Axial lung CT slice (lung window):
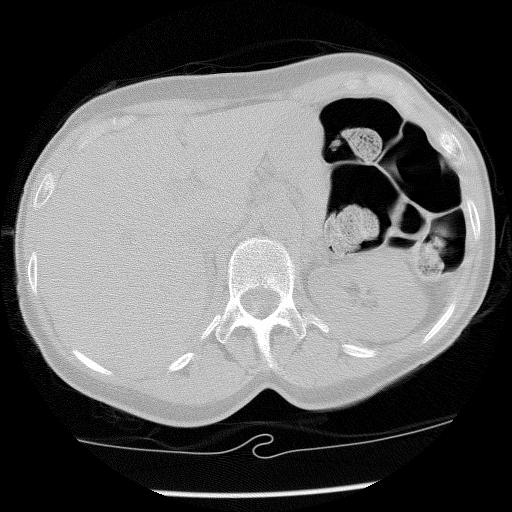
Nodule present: no